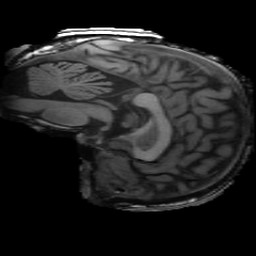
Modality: T1w
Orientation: sagittal
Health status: ill
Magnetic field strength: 3 T